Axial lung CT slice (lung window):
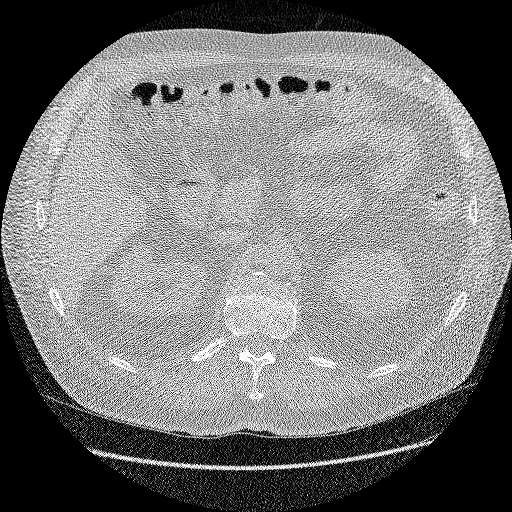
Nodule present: no